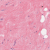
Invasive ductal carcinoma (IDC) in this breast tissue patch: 0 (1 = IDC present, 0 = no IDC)